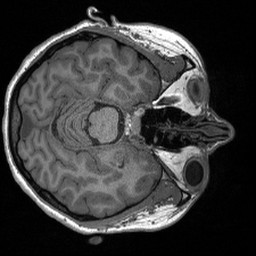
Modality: T1w
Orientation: axial
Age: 24
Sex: female